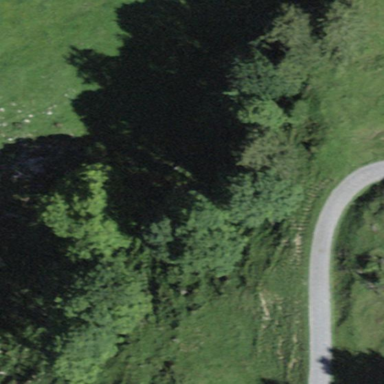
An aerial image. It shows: Beautiful woodland area.